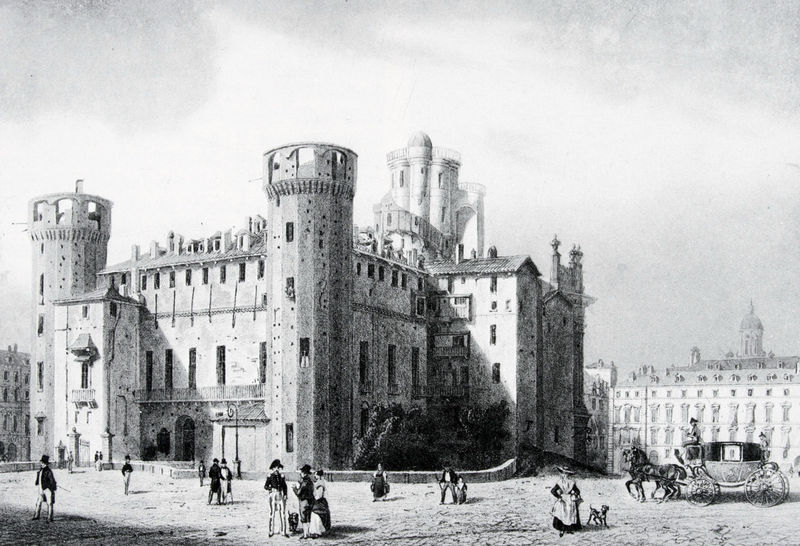
Titel: Der Palazzo Madama
Künstler: unbekannt
Standort: Milano
Institution: Civica Raccolta A. Bertarelli
Schlagwörter: dunkel, himmel, mann, schatten, weiß, wolken, frauen, menschen, stadt, fenster, frau, grau, hell, hut, hüte, laterne, licht, männer, paris, schwarz, tür, zeichnung, dach, gebäude, hund, schloss, architektur, mensch, stein, steine, erde, büsche, gebüsch, sonne, boden, kind, personen, person, pferd, pferde, räder, turm, schürze, ansicht, bogen, fassade, mauer, grafik, spazieren, kutsche, platz, speichen, rad, wagen, kuppel, querformat, soldaten, tor, zinnen, eingang, erker, burg, türme, torbogen, spaziergang, gauben, druck, radierung, stich, schwarzweiß, uniform, kutscher, degen, dreispitz, gravur, spazierengehen, mauern, spaziergänger, kupferstich, gespann, postkutsche, ankommen, schiessscharten, ecktürme, scharten, bastille